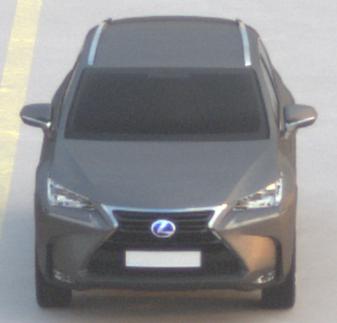
Make: Lexus
Model: NX 300h
Detailed model: NX (AZ1)
Model produced from: 2017/11
Model produced until: 2018/08
Doors: 5
Color: gray
Road condition: dry road
Daytime: sunrise or sunset
Contrast: medium contrast